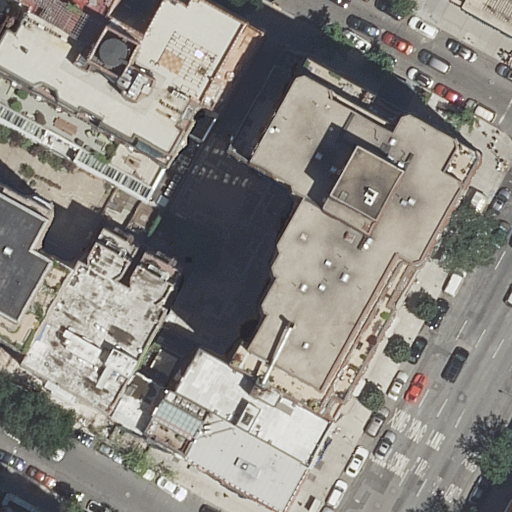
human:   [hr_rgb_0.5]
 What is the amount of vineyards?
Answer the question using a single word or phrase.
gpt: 0

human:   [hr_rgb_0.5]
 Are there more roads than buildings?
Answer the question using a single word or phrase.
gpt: no

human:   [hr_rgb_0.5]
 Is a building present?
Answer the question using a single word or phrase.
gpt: yes

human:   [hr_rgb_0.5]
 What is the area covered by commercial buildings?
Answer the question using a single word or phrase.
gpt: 0m2

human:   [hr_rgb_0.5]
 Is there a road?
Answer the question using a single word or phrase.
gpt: yes

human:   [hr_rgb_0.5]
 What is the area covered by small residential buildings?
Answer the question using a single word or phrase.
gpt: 301m2

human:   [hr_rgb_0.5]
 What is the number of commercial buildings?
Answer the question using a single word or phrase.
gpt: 0

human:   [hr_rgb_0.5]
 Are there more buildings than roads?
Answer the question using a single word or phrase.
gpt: yes

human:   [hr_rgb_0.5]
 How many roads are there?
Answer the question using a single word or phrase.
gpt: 3

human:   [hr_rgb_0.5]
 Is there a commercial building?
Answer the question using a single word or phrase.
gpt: no

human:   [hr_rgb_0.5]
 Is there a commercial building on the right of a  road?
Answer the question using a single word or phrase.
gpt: no

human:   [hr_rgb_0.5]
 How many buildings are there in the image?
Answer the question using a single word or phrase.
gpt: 10

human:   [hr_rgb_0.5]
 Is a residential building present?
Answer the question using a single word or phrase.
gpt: yes

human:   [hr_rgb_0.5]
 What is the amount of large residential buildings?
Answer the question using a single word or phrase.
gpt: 3

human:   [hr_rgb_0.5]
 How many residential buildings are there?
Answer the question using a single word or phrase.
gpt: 10

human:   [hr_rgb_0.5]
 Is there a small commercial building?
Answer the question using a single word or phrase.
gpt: no

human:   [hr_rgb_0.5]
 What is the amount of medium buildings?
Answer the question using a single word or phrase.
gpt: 2

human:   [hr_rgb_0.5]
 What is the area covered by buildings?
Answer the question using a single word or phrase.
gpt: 5222m2

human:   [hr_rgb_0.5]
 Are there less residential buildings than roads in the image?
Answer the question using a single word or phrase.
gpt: no

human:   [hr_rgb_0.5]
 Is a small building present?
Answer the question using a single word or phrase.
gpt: yes

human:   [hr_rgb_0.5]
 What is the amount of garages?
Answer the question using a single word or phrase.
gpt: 0

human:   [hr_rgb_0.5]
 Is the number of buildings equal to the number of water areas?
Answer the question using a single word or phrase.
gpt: no

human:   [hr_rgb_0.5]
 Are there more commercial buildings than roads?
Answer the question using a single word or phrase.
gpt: no

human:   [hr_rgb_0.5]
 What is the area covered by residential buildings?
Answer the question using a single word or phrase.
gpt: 5222m2

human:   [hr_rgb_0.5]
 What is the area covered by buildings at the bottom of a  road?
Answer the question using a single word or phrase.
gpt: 3129m2

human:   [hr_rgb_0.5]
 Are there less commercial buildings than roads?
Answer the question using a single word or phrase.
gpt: yes

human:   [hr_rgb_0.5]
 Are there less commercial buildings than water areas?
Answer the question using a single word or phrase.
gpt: no

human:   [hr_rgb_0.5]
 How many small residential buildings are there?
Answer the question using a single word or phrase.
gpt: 5

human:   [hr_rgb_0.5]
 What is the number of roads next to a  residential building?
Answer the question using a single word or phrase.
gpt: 3

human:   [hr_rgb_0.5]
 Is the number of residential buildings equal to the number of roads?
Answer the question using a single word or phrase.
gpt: no

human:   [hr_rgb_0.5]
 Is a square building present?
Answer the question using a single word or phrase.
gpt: no

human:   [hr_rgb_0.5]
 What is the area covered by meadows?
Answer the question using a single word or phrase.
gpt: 0m2

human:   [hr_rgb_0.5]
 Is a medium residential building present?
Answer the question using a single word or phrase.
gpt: yes

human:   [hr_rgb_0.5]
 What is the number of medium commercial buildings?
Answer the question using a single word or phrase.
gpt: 0

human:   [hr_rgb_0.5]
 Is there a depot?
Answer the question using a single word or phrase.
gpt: no

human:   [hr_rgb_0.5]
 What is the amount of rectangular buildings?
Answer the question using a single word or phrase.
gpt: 6

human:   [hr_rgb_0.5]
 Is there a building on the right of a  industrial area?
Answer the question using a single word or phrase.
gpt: no

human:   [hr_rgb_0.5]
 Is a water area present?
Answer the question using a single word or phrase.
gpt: no

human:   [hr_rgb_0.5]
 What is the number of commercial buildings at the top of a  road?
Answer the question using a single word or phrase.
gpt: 0

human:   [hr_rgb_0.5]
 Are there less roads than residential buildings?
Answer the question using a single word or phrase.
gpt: yes

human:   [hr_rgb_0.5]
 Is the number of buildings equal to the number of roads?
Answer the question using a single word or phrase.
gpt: no

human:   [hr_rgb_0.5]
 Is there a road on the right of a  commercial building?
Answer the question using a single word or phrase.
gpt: no

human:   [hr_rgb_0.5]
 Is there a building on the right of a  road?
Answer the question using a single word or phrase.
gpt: yes

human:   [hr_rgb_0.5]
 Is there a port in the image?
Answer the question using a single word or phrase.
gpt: no

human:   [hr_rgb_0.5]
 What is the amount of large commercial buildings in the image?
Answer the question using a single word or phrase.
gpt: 0

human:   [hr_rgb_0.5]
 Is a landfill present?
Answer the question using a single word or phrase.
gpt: no

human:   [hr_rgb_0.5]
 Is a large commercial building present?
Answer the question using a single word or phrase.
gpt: no

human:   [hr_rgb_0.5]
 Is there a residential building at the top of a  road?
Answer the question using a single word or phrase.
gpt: yes

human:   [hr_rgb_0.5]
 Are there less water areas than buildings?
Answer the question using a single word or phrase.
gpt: yes

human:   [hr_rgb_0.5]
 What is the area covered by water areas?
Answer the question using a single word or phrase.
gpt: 0m2

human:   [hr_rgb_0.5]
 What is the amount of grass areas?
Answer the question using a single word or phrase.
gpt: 0

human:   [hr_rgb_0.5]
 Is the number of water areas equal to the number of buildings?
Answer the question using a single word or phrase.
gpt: no

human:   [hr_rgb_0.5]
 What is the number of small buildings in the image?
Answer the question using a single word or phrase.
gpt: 5

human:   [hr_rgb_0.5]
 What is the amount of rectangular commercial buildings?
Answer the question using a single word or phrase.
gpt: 0

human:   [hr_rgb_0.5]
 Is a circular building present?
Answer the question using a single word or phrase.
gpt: no

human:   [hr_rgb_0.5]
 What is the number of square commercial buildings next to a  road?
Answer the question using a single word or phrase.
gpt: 0

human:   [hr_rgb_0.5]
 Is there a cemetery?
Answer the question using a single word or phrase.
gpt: no

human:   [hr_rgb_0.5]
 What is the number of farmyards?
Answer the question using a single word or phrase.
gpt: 0

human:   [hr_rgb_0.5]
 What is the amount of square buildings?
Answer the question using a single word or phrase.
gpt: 0

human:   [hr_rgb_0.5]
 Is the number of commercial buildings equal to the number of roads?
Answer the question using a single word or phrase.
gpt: no

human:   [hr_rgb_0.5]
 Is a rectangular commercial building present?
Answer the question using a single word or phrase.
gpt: no

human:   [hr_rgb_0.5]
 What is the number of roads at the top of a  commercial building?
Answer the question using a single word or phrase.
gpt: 0

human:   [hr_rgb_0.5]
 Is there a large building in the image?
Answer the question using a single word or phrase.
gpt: yes

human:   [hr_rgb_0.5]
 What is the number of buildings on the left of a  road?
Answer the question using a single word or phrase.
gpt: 8